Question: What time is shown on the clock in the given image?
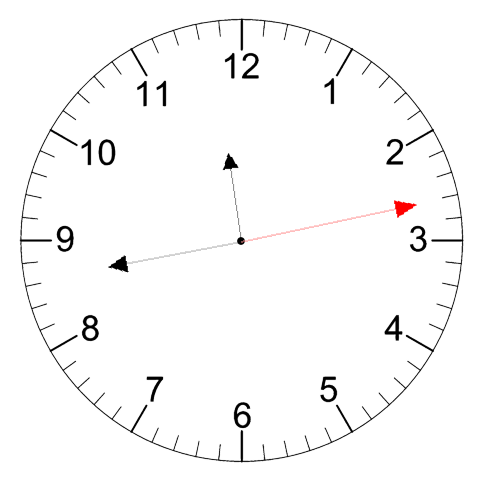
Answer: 11:43:13